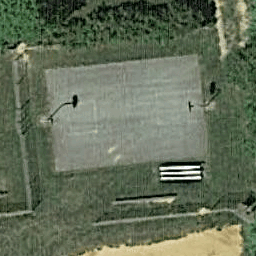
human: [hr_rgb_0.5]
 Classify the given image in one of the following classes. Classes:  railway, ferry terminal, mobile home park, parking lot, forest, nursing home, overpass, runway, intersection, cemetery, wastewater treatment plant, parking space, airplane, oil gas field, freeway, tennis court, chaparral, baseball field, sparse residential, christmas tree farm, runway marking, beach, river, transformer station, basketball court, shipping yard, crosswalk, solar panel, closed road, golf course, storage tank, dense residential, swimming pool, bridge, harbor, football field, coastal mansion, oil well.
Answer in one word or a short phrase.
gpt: basketball court